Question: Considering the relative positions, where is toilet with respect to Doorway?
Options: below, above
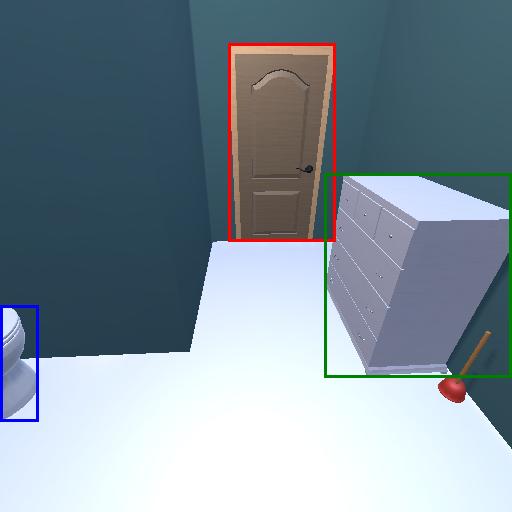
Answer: below